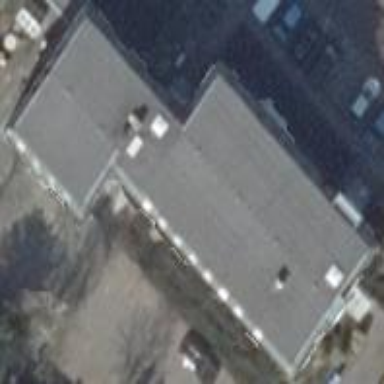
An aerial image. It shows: Commercial building with hipped roof.